Question: I get this error : .
I tried the solutions I found on this forum but it doesn't fix my error.
Here is my classes:
'''
public class Task
{
public int Id { get; set; }
public string Name { get; set; }
public int ApproverResourceId { get; set; }
public int WorkingResourceId { get; set; }
public virtual Resource ApproverResource { get; set; }
public virtual Resource WorkingResource { get; set; }
}
'''
Resource Class
'''
public class Resource
{
public int Id { get; set; }
public DateTime CreationDate { get; set; }
public DateTime UpdateDate { get; set; }
public virtual ICollection<Task> Tasks { get; set; }
}
'''
ExternalResource
'''
public class ExternalResource : Resource
{
//public int Id { get; set; }
public string FirstName { get; set; }
public string LastName { get; set; }
}
'''
And I added this mapping in my CodeFirst Class
'''
protected override void OnModelCreating(DbModelBuilder modelBuilder)
{
modelBuilder.Entity<Task>()
.HasRequired(t => t.WorkingResource)
.WithMany()
.HasForeignKey(t => t.WorkingResourceId)
.WillCascadeOnDelete(false);
modelBuilder.Entity<Task>()
.HasRequired(t => t.ApproverResource)
.WithMany()
.HasForeignKey(t => t.ApproverResourceId)
.WillCascadeOnDelete(false);
}
'''

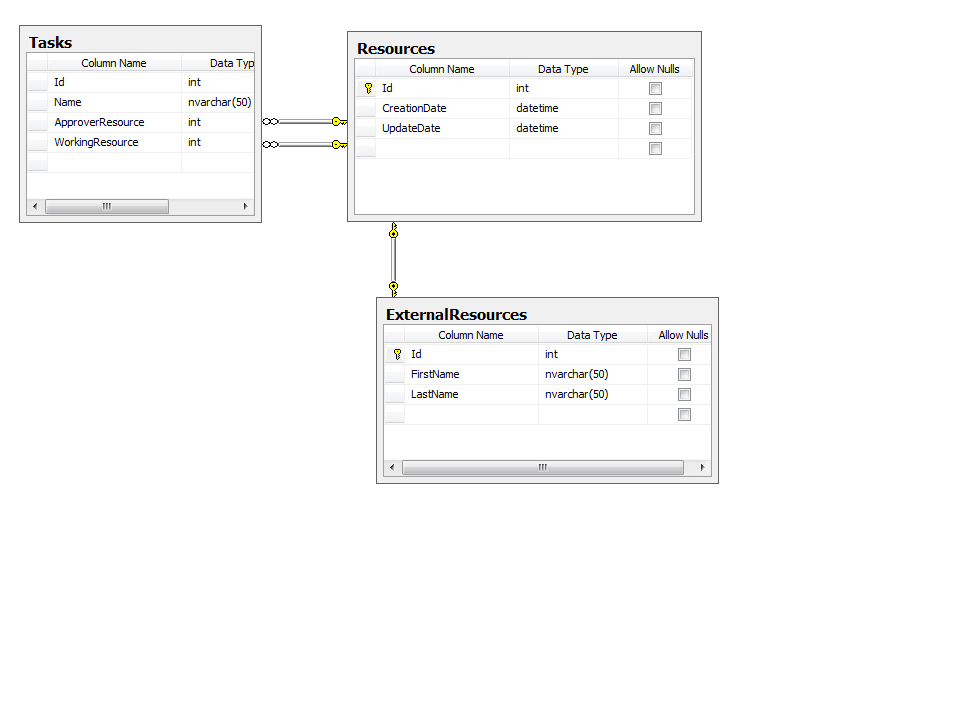
Answer: You need 2 navigation properties because you have 2 foreign keys :
'''
public class Resource
{
public int Id { get; set; }
public DateTime CreationDate { get; set; }
public DateTime UpdateDate { get; set; }
public virtual ICollection<Task> ApproverTasks { get; set; }
public virtual ICollection<Task> WorkingTasks { get; set; }
}
'''
In DbContext you specify them in WithMany:
'''
protected override void OnModelCreating(DbModelBuilder modelBuilder)
{
modelBuilder.Entity<Task>()
.HasRequired(t => t.WorkingResource)
.WithMany(r => r.WorkingTasks)
.HasForeignKey(t => t.WorkingResourceId)
.WillCascadeOnDelete(false);
modelBuilder.Entity<Task>()
.HasRequired(t => t.ApproverResource)
.WithMany(r => r.ApproverTasks)
.HasForeignKey(t => t.ApproverResourceId)
.WillCascadeOnDelete(false);
modelBuilder.Entity<ExternalResource>()
.ToTable("ExternalResources");
}
'''
You need to explicit tell table name for ExternalResources because of <URL> inheritance.